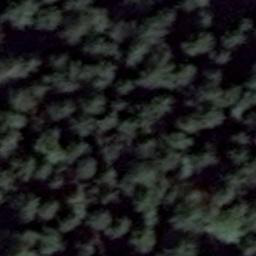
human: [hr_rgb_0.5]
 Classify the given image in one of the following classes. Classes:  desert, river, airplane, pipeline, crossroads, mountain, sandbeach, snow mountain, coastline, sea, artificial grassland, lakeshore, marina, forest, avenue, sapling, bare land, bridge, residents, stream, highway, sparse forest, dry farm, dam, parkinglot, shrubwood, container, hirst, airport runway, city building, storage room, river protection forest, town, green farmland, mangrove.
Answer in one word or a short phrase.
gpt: forest